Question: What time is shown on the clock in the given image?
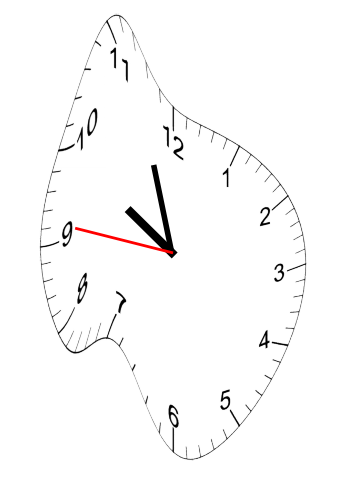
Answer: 09:56:46